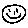
Label: smiley face